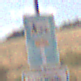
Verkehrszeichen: SackgasseRadverkehrFussgaengerDurchlaessig
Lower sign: HinweisGeaenderteVorfahrtVerkehrsfuehrungVerkehrsregelung3
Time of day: Midday
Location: Outdoor (Nature)
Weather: PartlyCloudy
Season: NotSpecified
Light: Natural